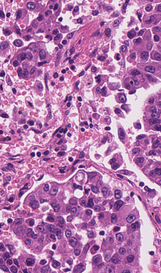
Tumor epithelial tissue: yes
Tumor-associated stroma tissue: yes
Normal tissue: no